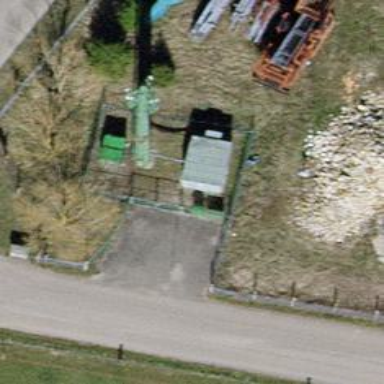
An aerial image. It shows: Communication tower.